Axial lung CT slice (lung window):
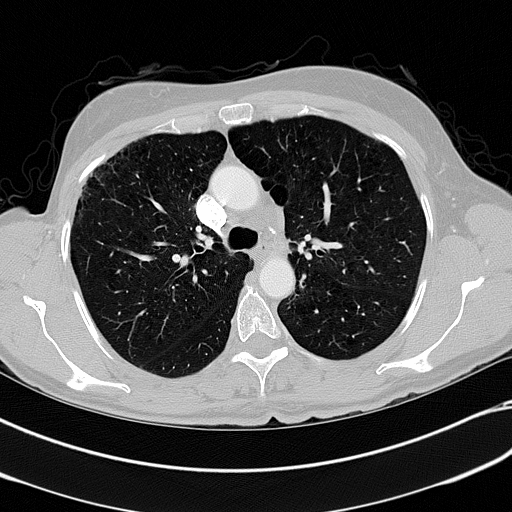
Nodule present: no